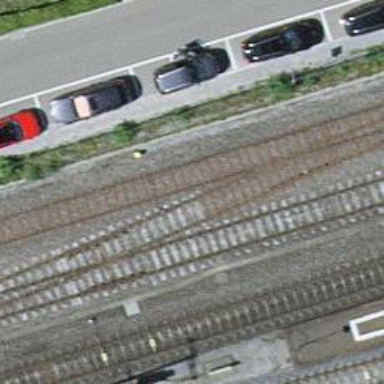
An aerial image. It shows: Rail siding with electrified tracks using contact line.